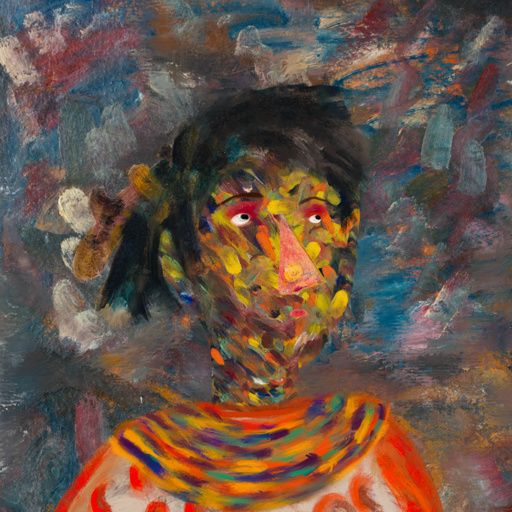
Background: Boggyland, Head And Neck Side: An_Impression, Face Side: Irani, Bust: Rupkatha, Hair Side: Pipe, Head Accessory: Blank, Second Necklace: An_Impression_2, Necklace: Blank, Baby: Blank